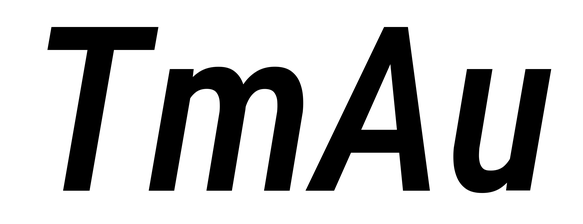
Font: Roboto-Italic_Condensed_Medium_Italic